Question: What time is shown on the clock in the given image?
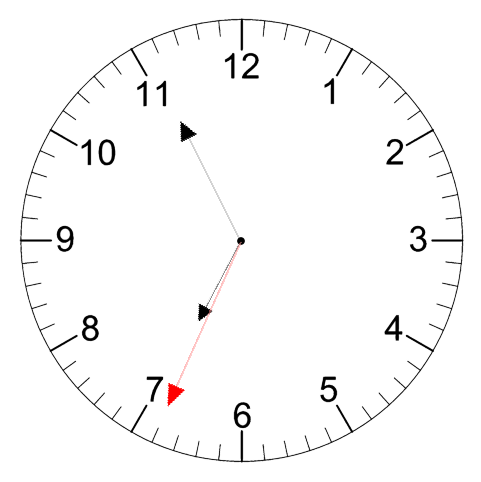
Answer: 06:55:34